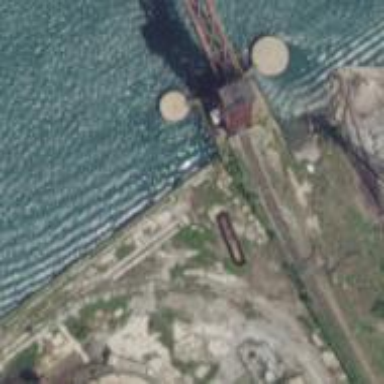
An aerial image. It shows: Disused railway bridge.